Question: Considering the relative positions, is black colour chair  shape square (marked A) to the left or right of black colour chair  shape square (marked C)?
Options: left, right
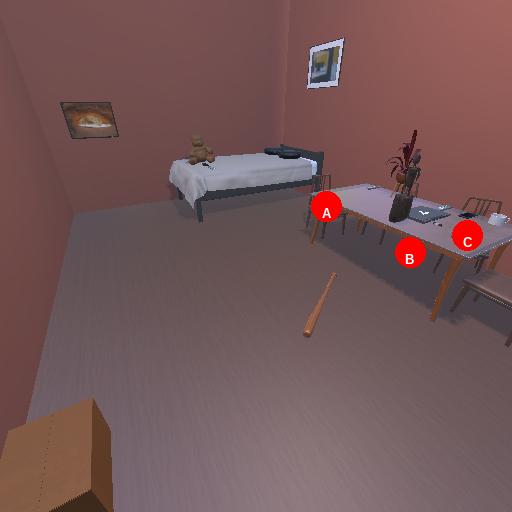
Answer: left